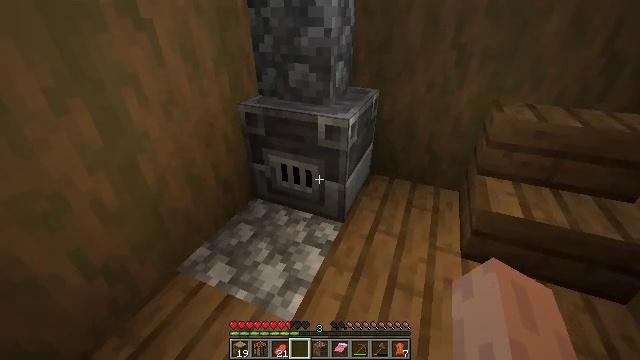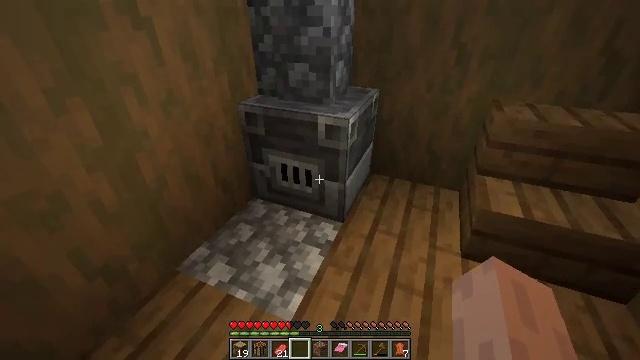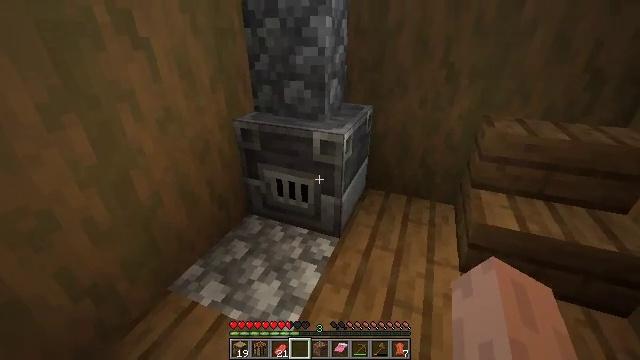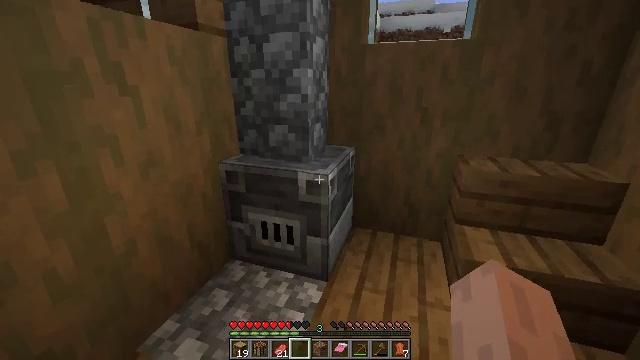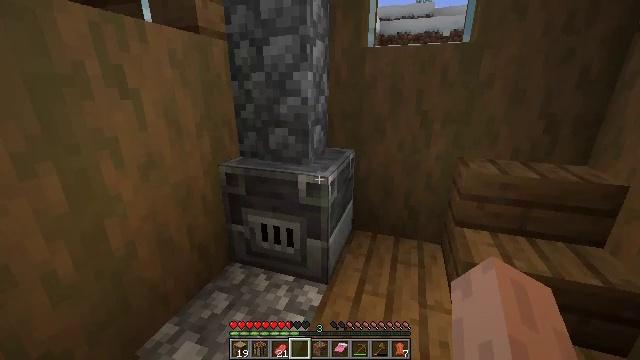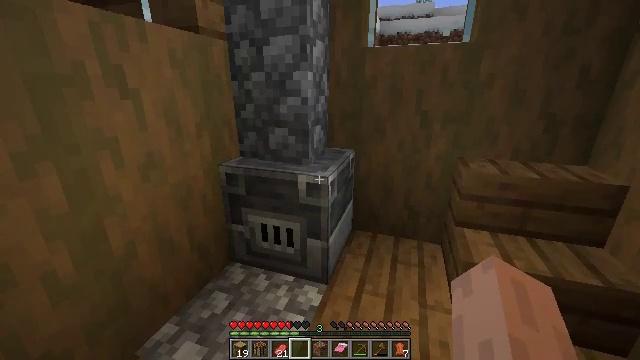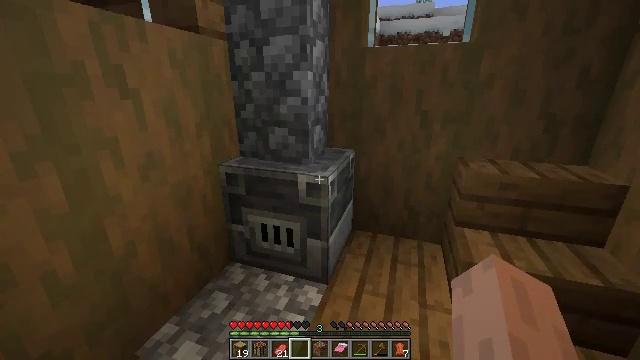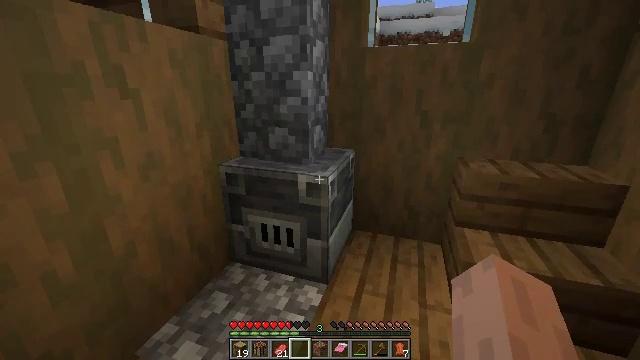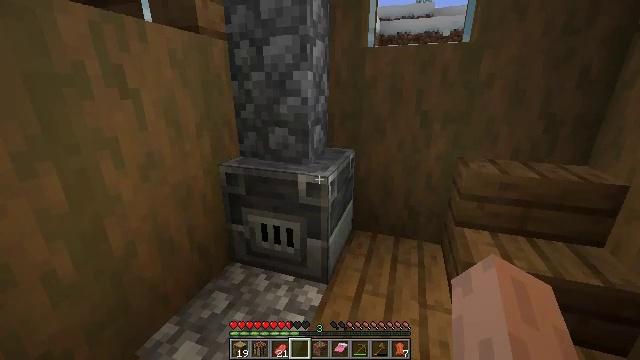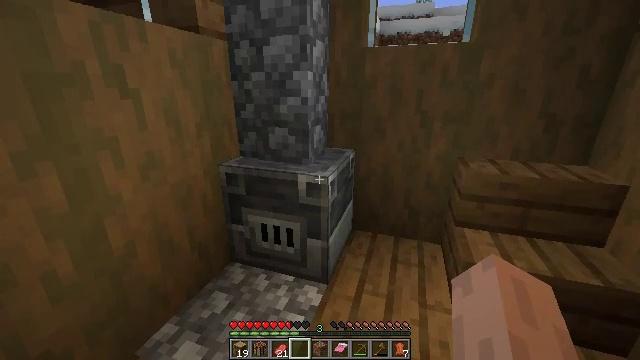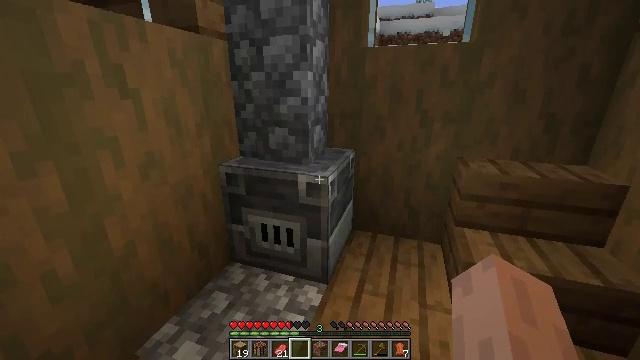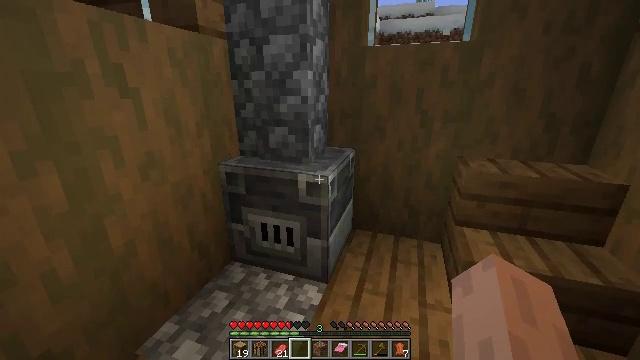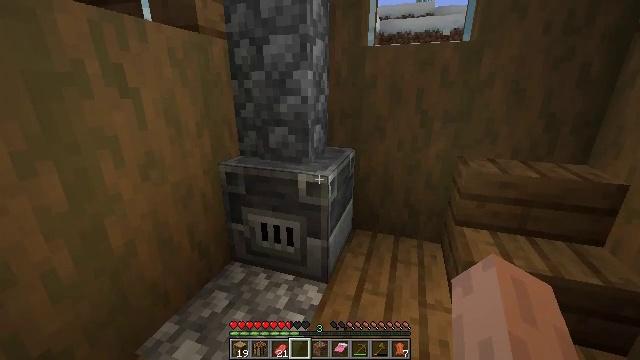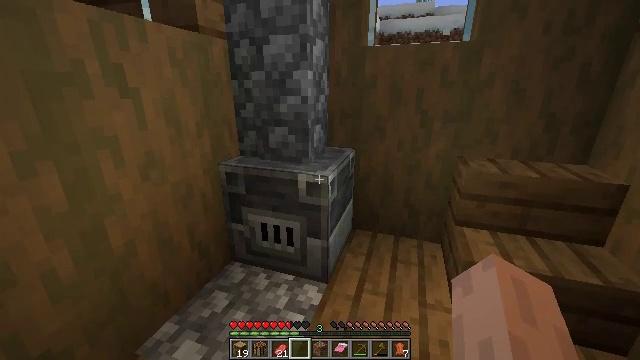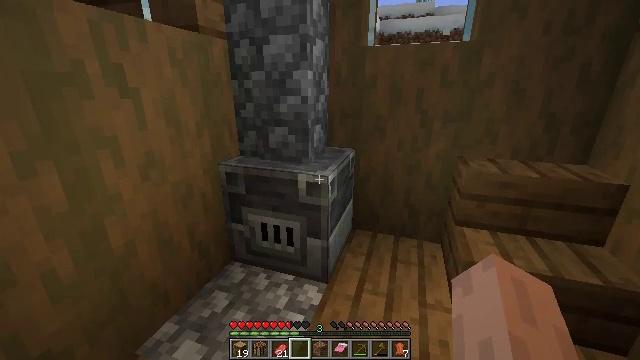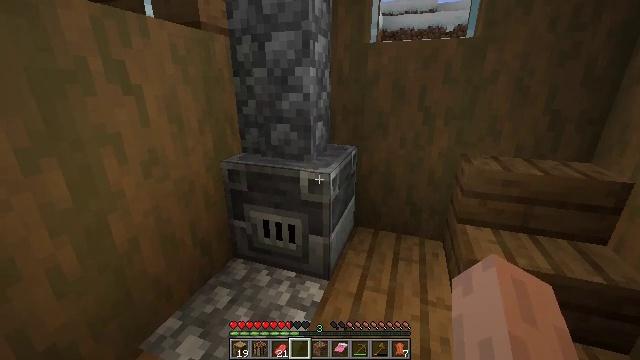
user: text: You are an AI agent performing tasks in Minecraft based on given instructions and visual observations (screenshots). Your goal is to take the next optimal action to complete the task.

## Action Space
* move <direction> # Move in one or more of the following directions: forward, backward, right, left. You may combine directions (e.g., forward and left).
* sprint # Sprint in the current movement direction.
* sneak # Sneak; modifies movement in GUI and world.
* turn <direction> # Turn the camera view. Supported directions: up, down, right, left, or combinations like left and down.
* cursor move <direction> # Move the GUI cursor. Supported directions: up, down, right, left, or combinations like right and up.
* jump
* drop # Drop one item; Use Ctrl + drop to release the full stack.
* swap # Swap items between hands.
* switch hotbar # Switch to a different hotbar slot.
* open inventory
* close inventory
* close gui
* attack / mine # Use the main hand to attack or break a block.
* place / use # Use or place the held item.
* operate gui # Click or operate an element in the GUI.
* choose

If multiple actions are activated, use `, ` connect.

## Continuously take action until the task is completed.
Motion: motion action
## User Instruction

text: Gather the blast furnace into your inventory.
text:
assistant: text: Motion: no_op
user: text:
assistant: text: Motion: turn right and up
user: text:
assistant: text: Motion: turn right and up
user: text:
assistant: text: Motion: no_op
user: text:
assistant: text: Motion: no_op
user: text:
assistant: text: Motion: no_op
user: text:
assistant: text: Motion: no_op
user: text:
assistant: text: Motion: no_op
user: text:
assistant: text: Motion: no_op
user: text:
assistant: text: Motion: no_op
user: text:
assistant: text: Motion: no_op
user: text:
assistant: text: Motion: no_op
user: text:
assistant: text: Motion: no_op
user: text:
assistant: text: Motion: no_op
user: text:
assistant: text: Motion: no_op
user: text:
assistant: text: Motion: no_op
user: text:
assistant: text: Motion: no_op
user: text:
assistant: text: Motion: no_op
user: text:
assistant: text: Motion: no_op
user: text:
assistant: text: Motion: no_op
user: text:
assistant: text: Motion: no_op
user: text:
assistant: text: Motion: no_op
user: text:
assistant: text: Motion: no_op
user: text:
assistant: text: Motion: no_op
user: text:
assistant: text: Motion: no_op
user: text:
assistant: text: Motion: no_op
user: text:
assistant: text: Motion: no_op
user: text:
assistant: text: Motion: no_op
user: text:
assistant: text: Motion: no_op
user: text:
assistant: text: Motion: no_op